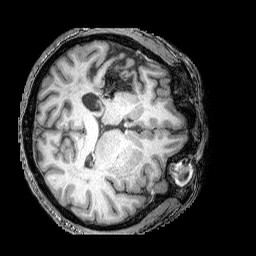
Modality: T1w
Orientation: axial
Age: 45
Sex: male
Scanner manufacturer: siemens
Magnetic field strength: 3 T
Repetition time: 2.25 s
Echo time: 0.00415 s